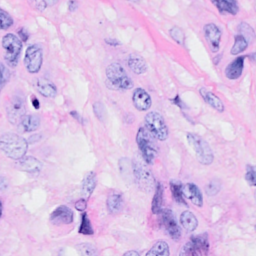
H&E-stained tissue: Breast